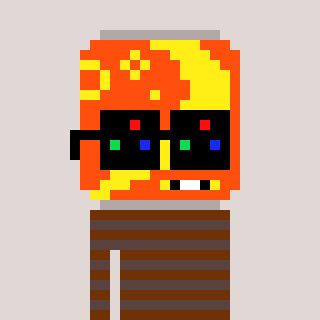
a pixel art character with square black sunglasses, a pop-shaped head and a darkbrown-colored body on a warm background